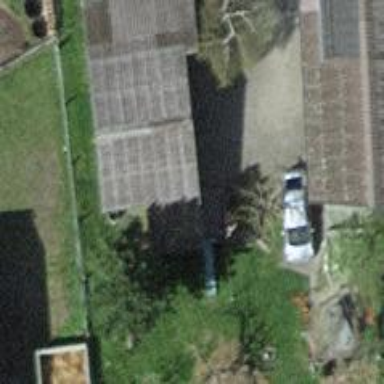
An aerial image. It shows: Garage building.